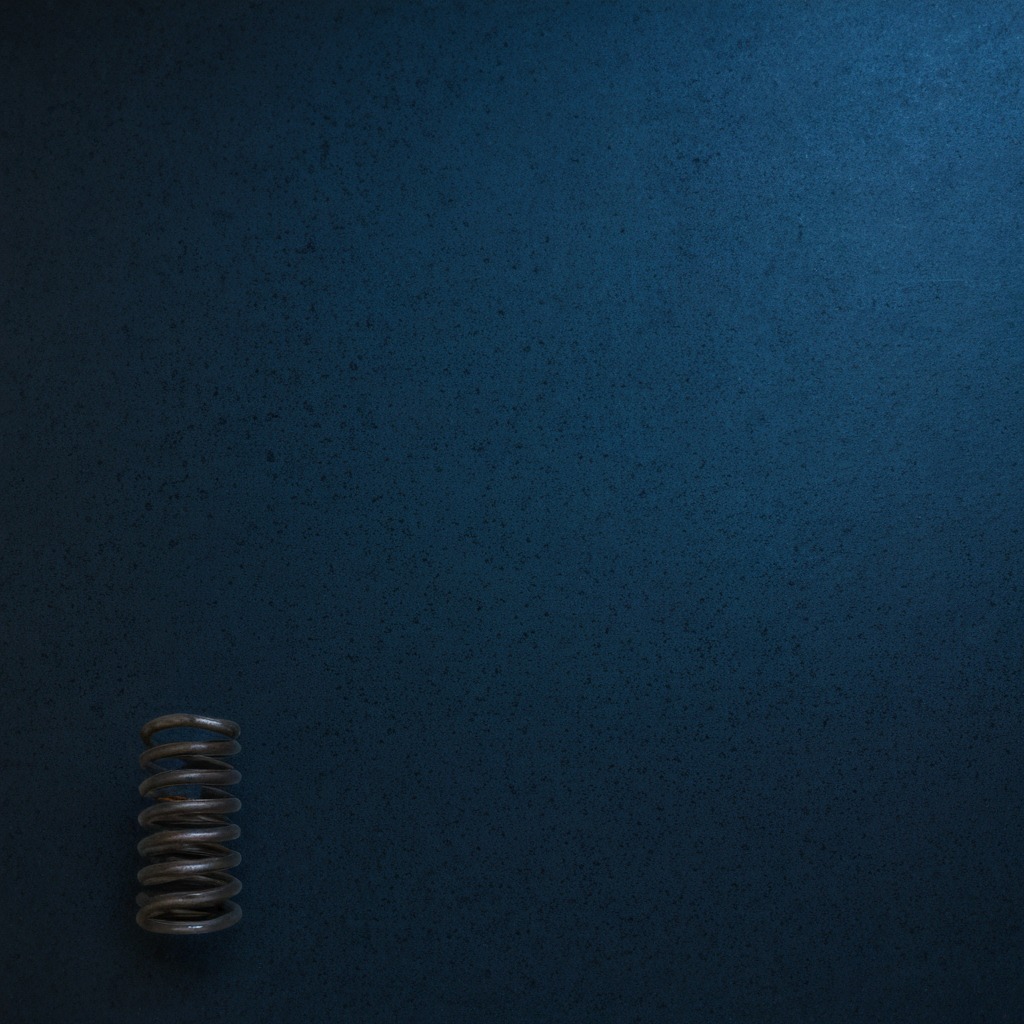
A coiled metal spring lies on the granite tabletop.